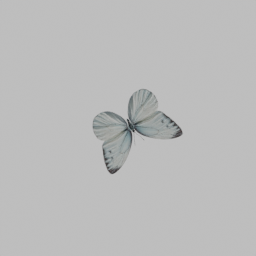
Label: animals